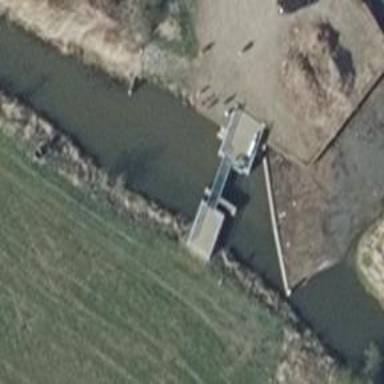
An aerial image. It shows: Weir along the waterway.